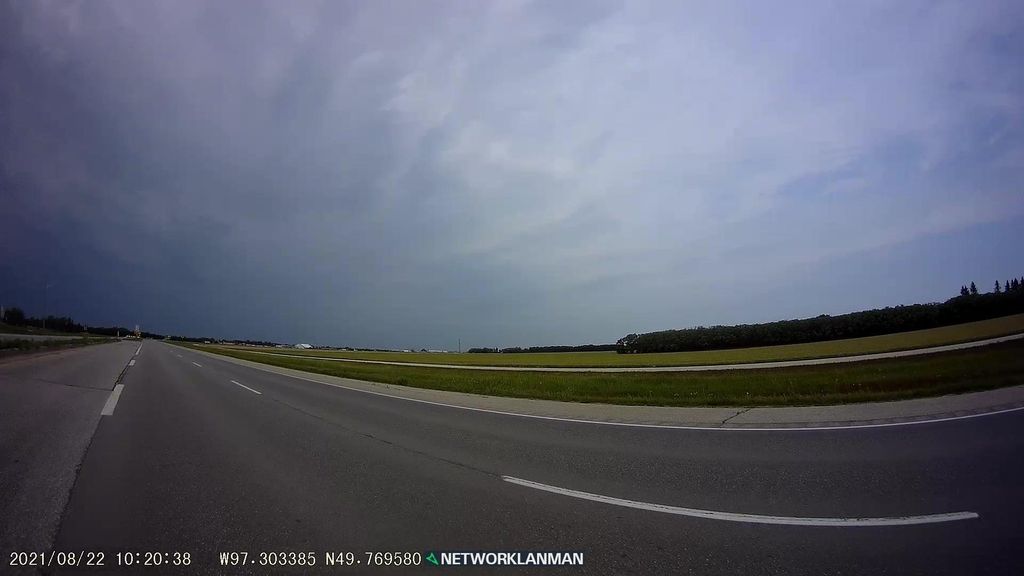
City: winnipeg